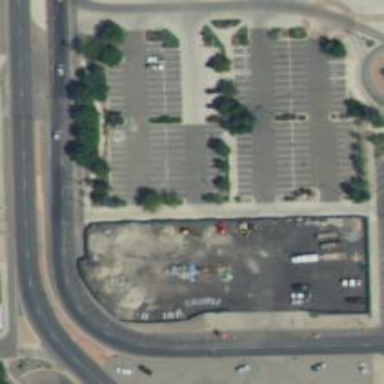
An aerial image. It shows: Parking space is available.